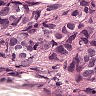
Metastatic tissue present: yes